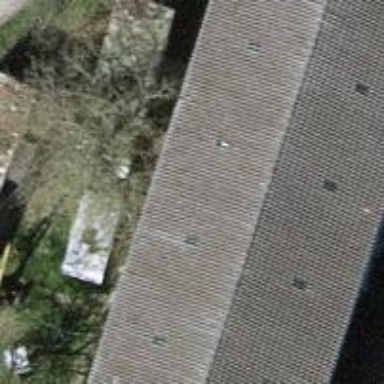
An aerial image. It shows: Rural barn.